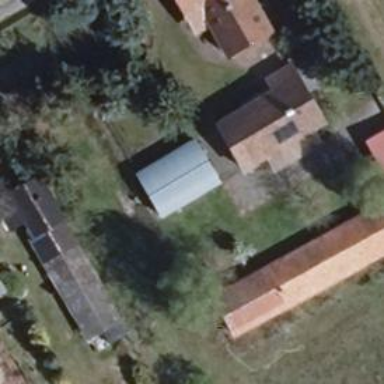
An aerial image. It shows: Gabled building with roof oriented along its structure.